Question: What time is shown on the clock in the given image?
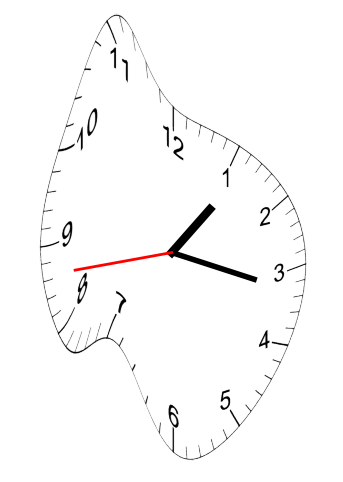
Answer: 01:16:43